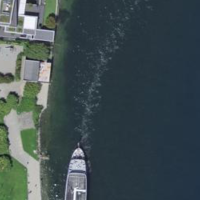
EUNIS habitat code: 14
Species observed at this site:
Podiceps cristatus
Cygnus olor
Fulica atra
Anas platyrhynchos
Phoenicurus ochruros
Aythya fuligula
Passer domesticus
Motacilla alba